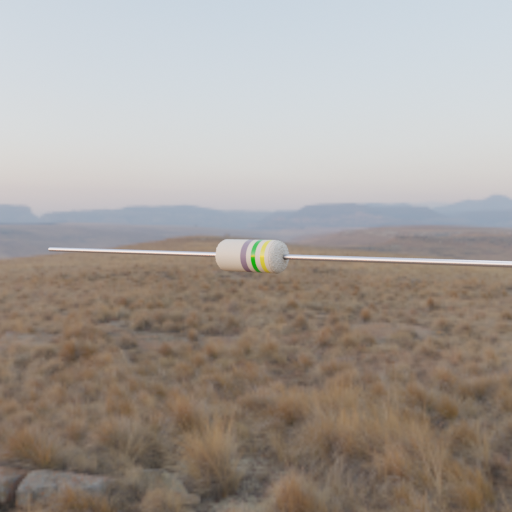
Resistor colour bands (in order): gray, green, yellow